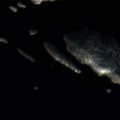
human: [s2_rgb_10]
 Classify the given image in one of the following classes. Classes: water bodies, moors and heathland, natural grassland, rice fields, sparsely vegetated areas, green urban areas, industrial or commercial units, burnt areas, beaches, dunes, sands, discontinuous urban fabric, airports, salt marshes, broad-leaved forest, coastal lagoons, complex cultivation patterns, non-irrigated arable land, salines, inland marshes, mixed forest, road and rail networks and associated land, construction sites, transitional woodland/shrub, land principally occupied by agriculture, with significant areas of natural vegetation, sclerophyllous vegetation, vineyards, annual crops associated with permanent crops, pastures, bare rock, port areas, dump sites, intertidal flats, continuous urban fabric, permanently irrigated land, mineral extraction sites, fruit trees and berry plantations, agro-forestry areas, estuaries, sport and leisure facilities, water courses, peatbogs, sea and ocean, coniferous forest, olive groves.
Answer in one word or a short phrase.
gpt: coniferous forest, water bodies